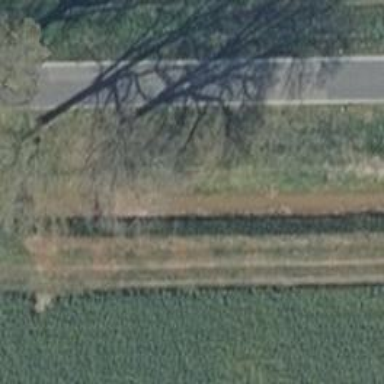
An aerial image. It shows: Row of deciduous broadleaved trees.